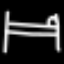
Label: bed